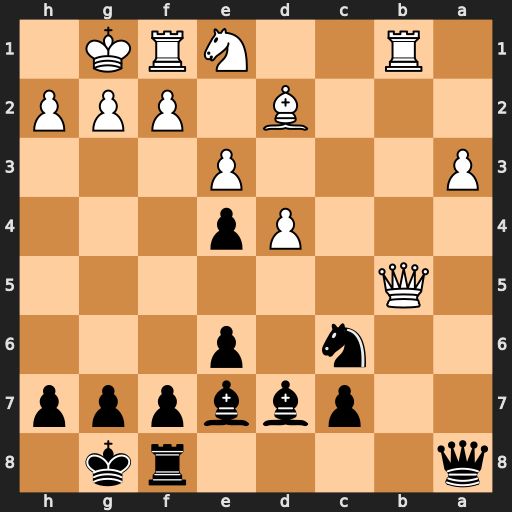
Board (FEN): q4rk1/2pbbppp/2n1p3/1Q6/3Pp3/P3P3/3B1PPP/1R2NRK1
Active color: b
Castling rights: -
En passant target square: -
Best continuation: Rb8 Qxb8+ Nxb8